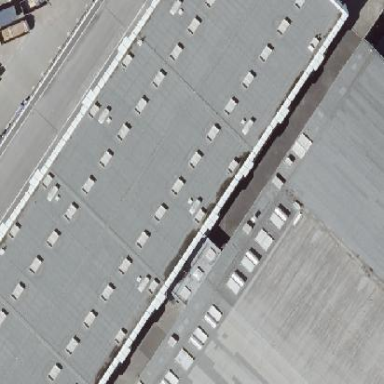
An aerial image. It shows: Exhibition hall with flat roof.